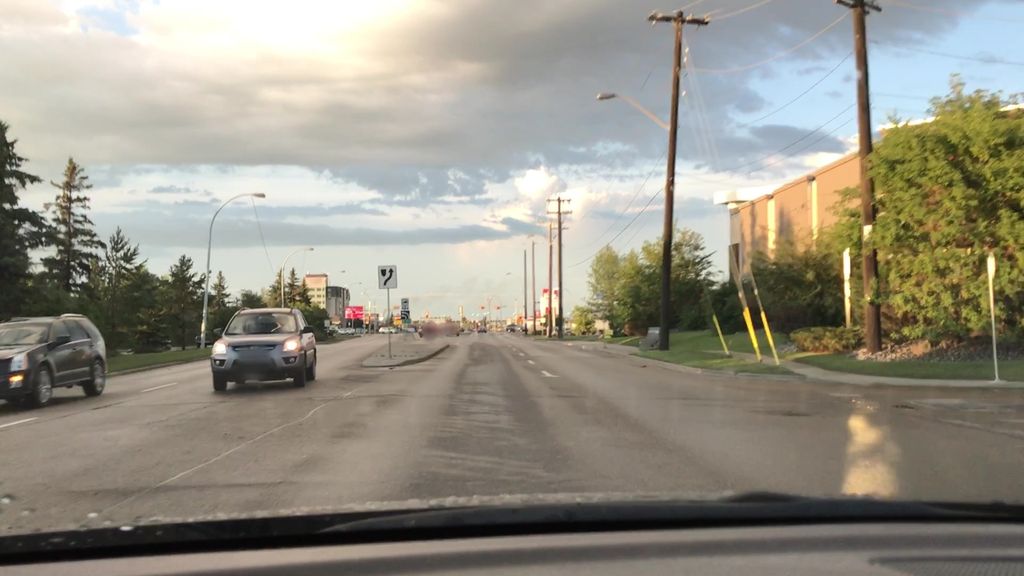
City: edmonton